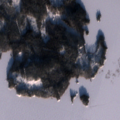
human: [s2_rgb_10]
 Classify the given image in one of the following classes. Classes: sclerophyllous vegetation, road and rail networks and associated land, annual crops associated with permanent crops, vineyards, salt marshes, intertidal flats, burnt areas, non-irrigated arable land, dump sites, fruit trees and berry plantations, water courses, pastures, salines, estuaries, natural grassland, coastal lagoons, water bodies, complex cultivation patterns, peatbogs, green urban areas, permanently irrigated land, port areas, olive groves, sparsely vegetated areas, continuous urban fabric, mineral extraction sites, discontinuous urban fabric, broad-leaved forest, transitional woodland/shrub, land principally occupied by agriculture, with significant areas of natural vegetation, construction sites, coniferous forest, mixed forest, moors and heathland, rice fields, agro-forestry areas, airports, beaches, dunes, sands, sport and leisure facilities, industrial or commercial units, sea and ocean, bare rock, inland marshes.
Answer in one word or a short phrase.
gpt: coniferous forest, mixed forest, water bodies